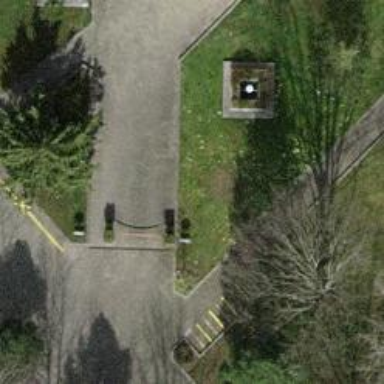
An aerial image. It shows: Bollard barrier.